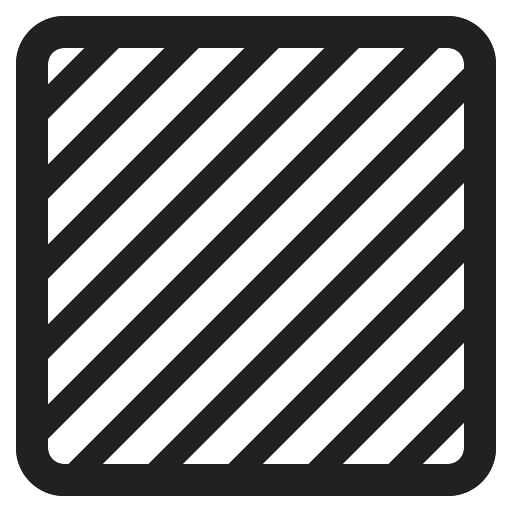
green square high contrast